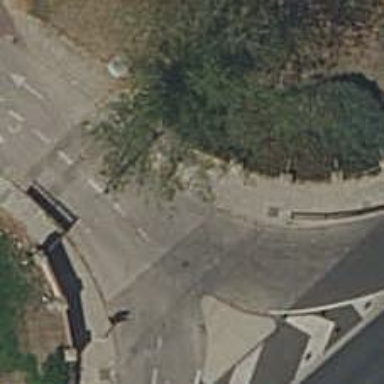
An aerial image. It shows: Raised kerb.